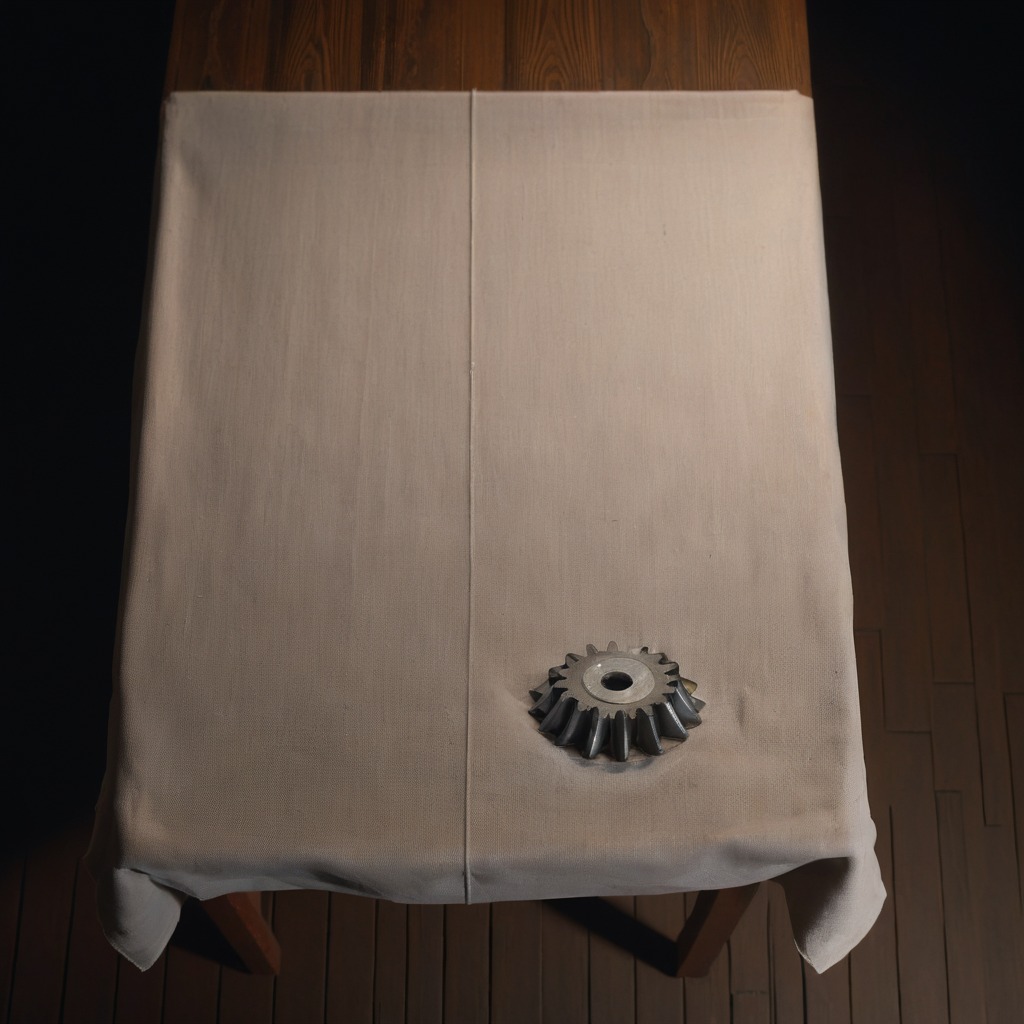
A steel gear with teeth is lying on a wooden table.